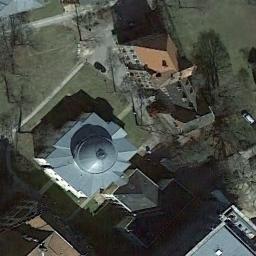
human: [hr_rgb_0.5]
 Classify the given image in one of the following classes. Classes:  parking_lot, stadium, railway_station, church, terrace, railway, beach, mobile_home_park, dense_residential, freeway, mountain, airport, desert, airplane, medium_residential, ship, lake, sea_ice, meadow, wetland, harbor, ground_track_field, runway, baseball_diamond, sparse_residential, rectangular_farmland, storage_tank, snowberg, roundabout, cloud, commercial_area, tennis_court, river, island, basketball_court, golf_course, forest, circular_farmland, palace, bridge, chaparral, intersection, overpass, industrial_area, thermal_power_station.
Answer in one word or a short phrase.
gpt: church